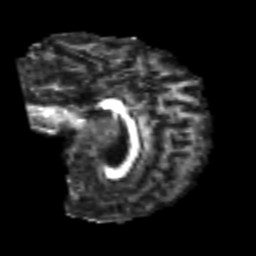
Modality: FA
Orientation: sagittal
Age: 53
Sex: male
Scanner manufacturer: siemens
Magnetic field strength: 3 T
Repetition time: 4.999 s
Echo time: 0.07946 s